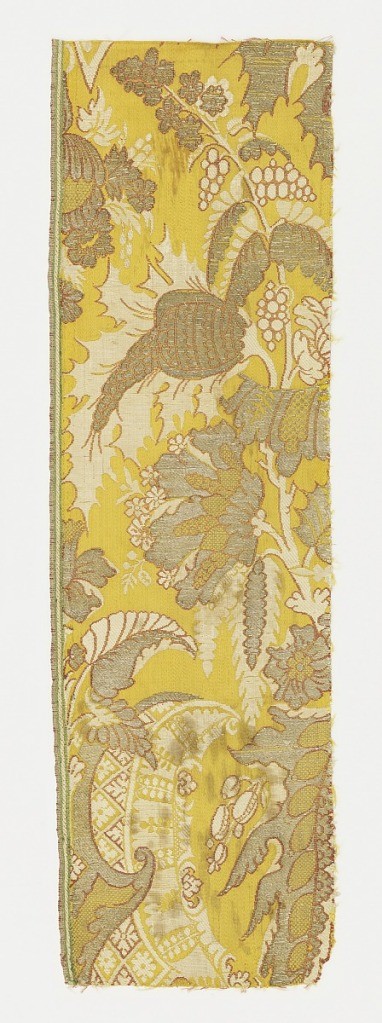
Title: Fragments
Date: ca. 1700
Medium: silk, metallic thread Technique: compound satin with supplementary weft
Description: Brilliant yellow satin ground with a profuse symmetrical design of silver, rose and ivory blossoms and serrated leaves in vases.